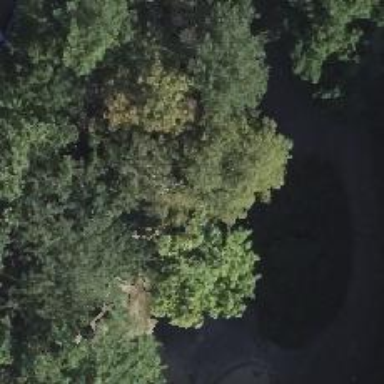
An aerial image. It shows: Deciduous broadleaved tree.